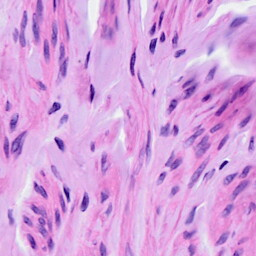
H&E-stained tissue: Ovarian